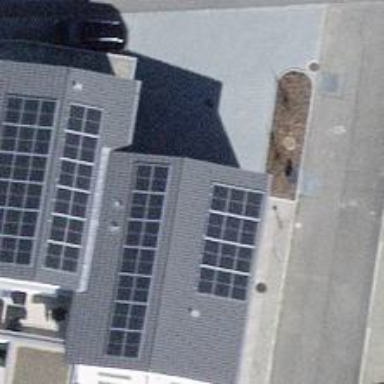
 consisting of solar photovoltaic panels."